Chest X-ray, AP view. Patient: 66 years old, sex M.
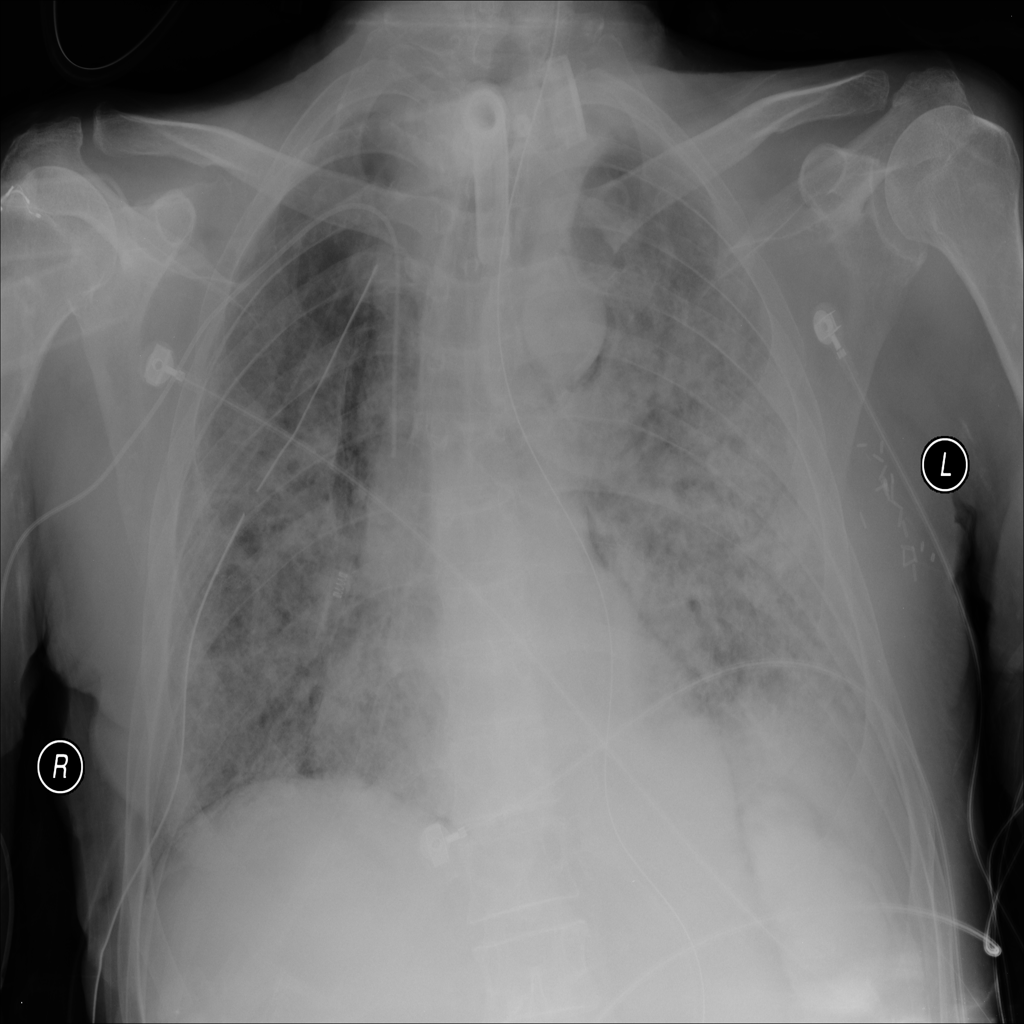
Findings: No Finding